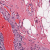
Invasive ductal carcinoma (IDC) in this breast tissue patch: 0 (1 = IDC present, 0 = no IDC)